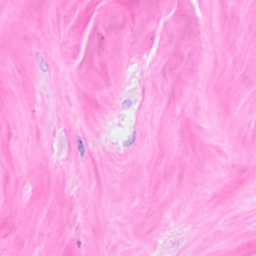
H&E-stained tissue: Breast